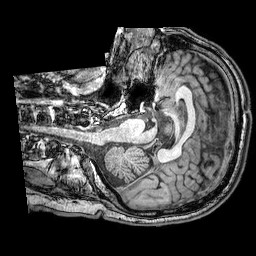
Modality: T1w
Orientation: axial
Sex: male
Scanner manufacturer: philips
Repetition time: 0.008183 s
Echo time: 0.00375 s